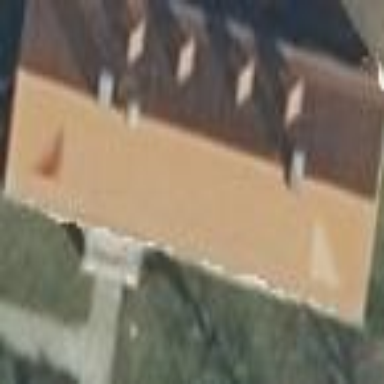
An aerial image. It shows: Residential building.